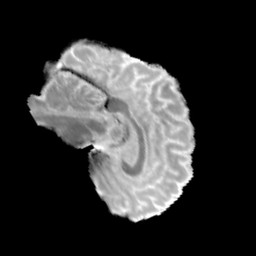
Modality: MD
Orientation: sagittal
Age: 56
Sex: male
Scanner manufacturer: siemens
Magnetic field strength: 3 T
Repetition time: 3.23 s
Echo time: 0.0892 s